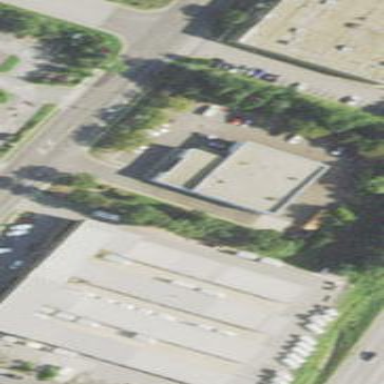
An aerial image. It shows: Building that serves as storage rental shop.